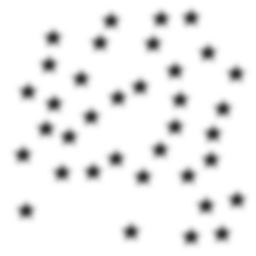
Squares: 0
Triangles: 0
Stars: 36
Total shapes: 36